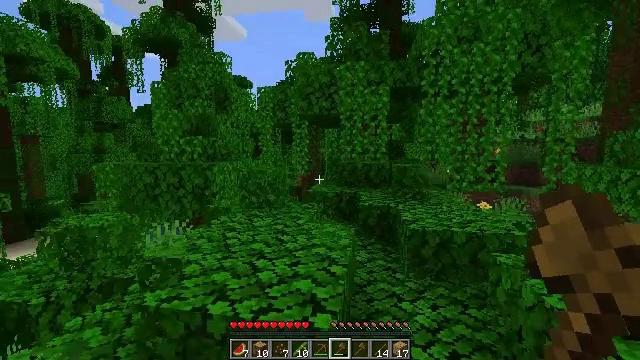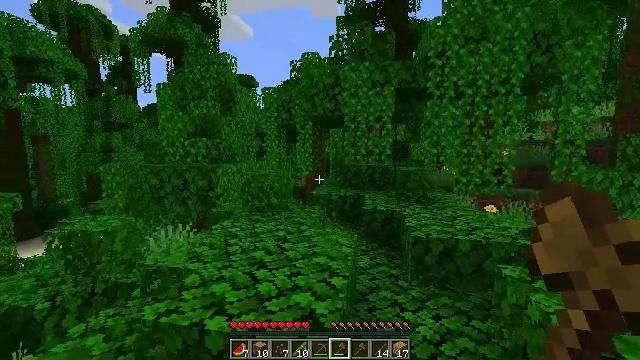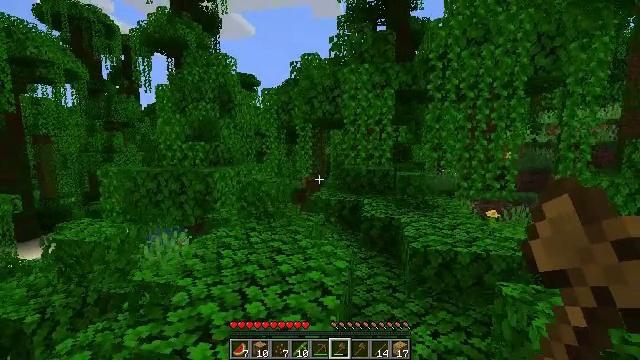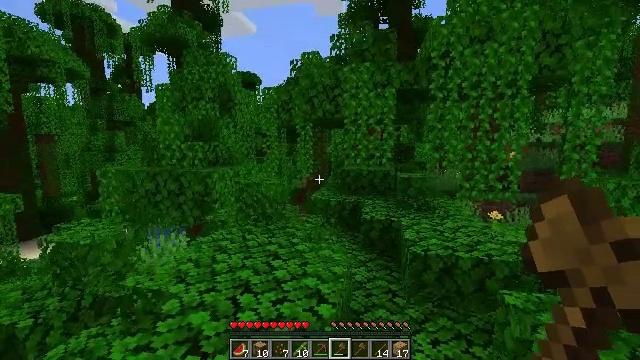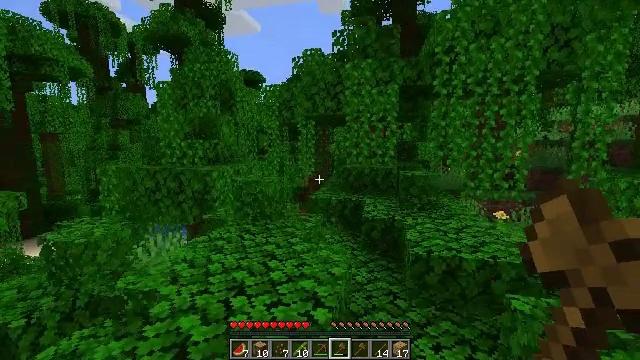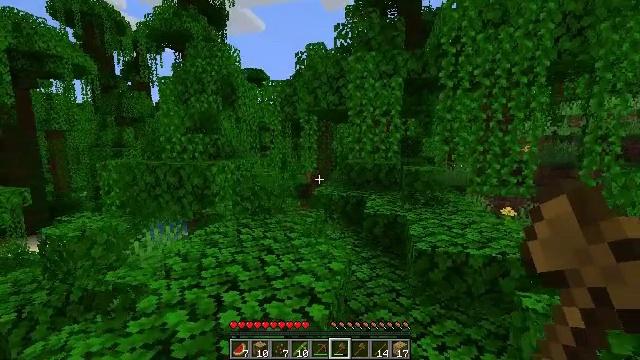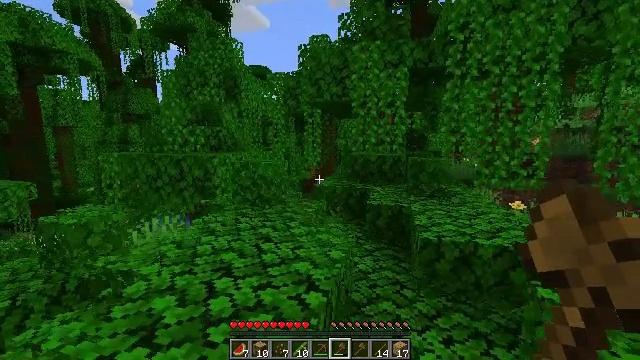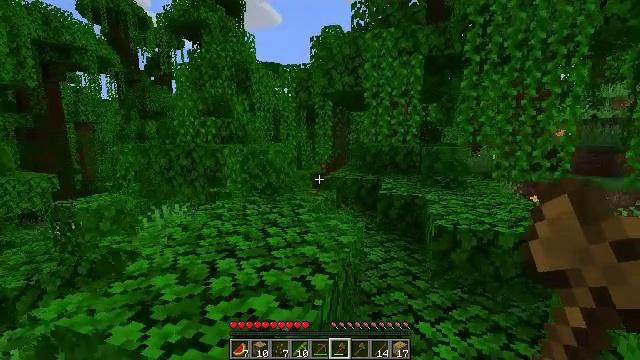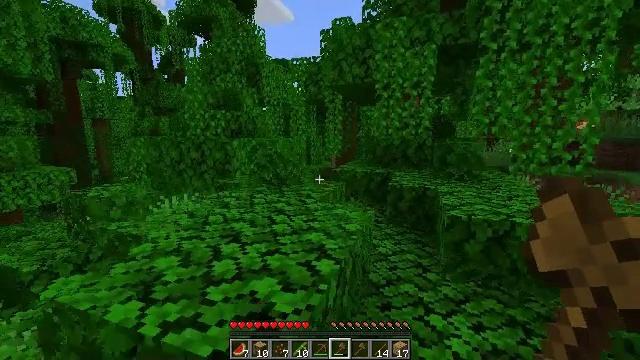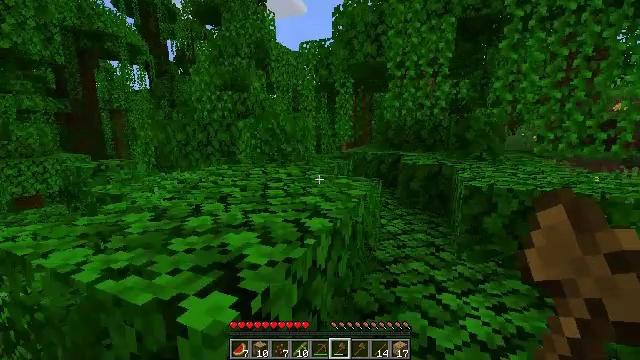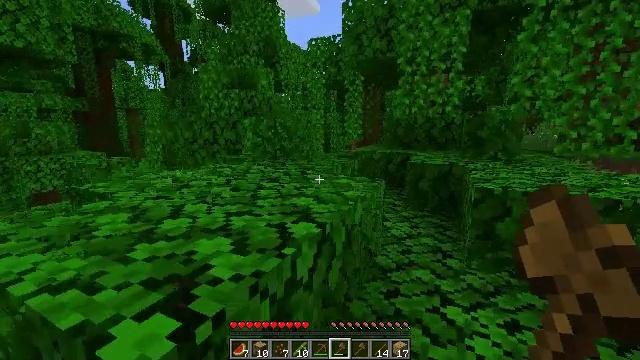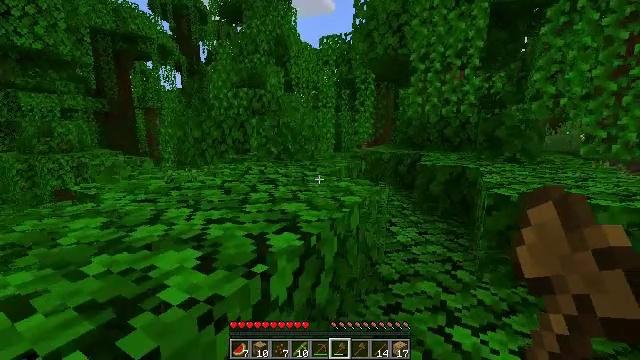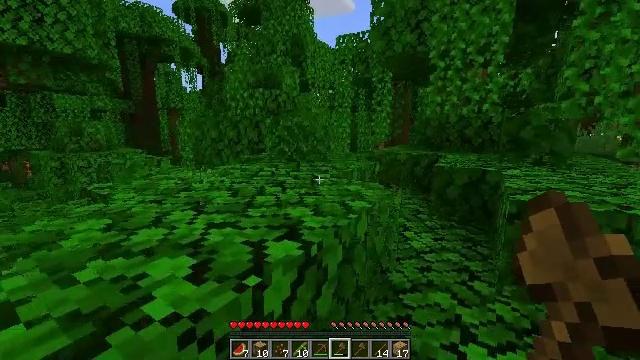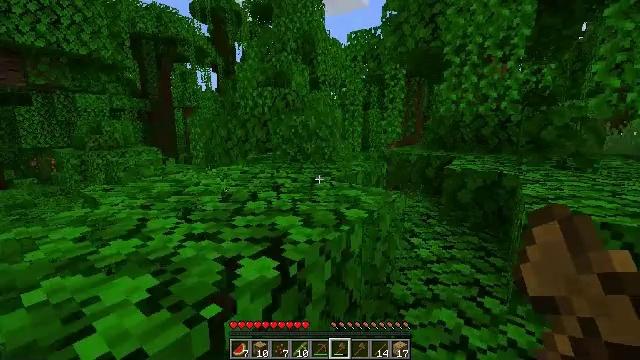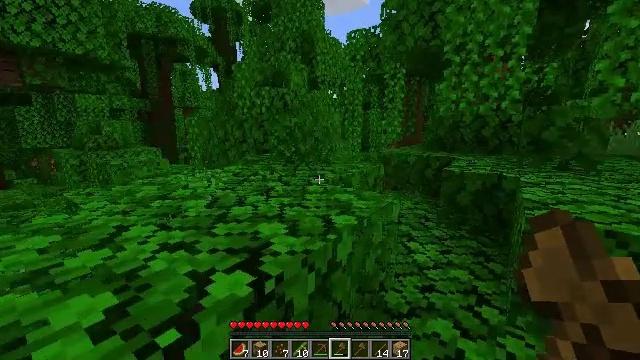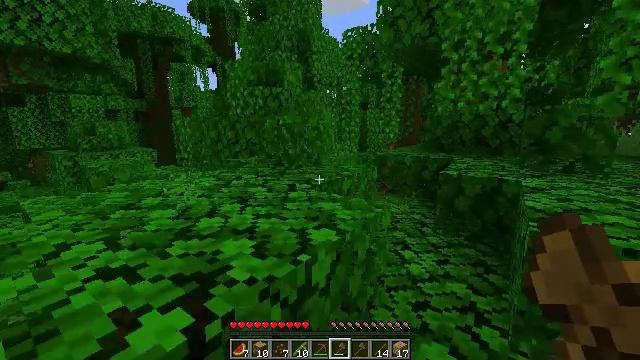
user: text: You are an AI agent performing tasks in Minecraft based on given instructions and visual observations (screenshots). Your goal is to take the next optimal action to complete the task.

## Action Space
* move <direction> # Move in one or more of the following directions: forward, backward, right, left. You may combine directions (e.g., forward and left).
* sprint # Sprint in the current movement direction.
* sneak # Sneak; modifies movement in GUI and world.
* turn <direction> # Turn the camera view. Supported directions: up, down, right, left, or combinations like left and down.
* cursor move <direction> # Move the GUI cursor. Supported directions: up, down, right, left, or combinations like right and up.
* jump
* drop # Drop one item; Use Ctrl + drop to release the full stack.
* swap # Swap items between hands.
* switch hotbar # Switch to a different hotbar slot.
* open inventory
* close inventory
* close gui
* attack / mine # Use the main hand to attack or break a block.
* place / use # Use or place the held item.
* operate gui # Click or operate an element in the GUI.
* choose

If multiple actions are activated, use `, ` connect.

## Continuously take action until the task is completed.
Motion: motion action
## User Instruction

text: Use right equipment to gather melon.
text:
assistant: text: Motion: move forward, turn left, jump
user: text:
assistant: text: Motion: move forward, jump
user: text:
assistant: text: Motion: move forward
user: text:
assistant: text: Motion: move forward
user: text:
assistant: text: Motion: move forward
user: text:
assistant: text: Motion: move forward, turn left
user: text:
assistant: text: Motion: move forward, turn left
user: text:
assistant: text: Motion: move forward and move right, turn left
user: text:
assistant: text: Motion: move forward and move right, turn left and down
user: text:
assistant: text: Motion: move forward and move right, turn left
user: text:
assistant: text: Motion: move forward and move right, turn left
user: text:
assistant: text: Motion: move forward and move right, turn left
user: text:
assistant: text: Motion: move forward and move right, turn left
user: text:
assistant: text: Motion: move forward and move right
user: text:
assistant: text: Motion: move forward
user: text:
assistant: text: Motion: move forward
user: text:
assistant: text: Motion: move forward, turn right
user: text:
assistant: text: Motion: move forward, turn right
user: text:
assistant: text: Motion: move forward, turn right
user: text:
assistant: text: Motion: move forward
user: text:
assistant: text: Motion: move forward
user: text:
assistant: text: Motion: move forward, turn left
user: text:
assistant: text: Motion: move forward, turn left
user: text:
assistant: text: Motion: move forward, turn left
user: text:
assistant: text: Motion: move forward, turn left
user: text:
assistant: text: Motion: move forward and move right
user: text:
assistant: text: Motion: move forward and move right
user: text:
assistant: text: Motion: move forward and move right
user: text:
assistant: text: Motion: move forward and move right
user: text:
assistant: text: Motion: move forward and move right